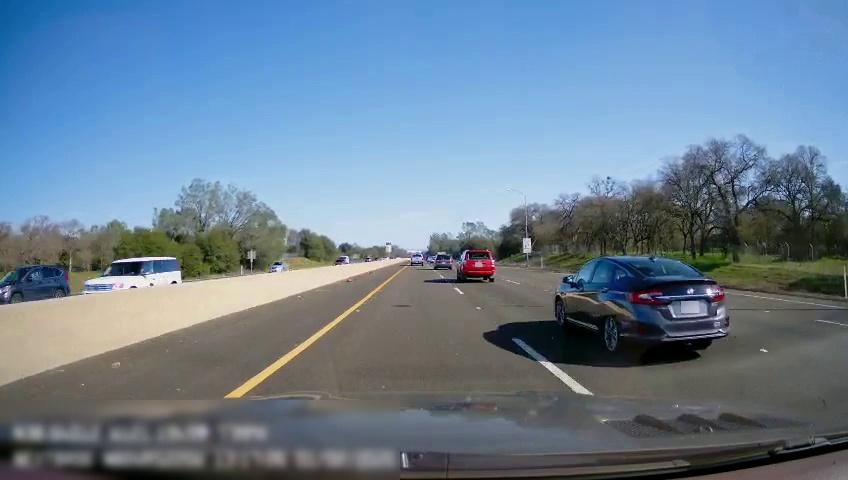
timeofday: Day
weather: Sunny
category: Drivable Space
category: Vehicles | SUV
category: Vehicles | Truck
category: Vehicles | SUV
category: Vehicles | Car
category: Vehicles | SUV
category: Vehicles | SUV
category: Vehicles | SUV
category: Lanes | Current Lane
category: Lanes | Current Lane
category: Lanes | Current Lane
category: Lanes | Alternate Lane
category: Lanes | Alternate Lane
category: Traffic | Signs